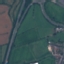
Land use / land cover class: Highway